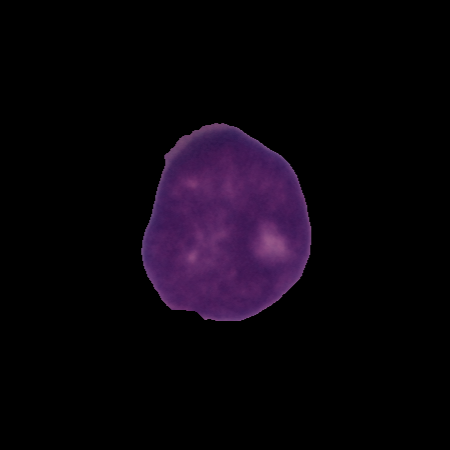
Label: cancer